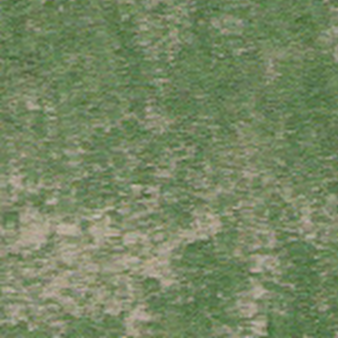
Label: other